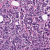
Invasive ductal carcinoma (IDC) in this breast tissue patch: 1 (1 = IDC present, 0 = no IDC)